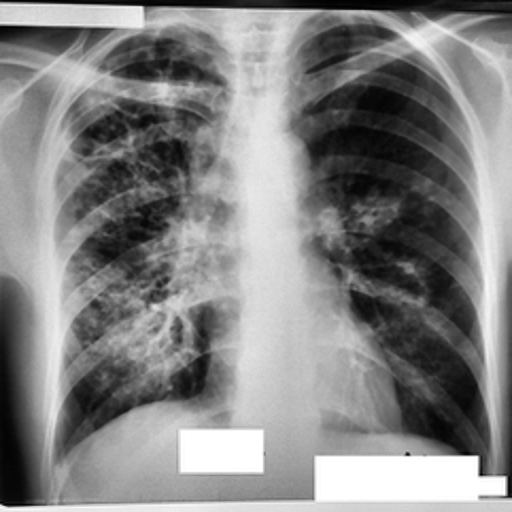
Finding: TUBERCULOSIS